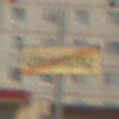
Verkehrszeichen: EndeDerUmleitungsankuendigung
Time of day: MorningAfternoon
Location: Outdoor (Urban)
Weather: PartlyCloudy
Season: NotSpecified
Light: Natural